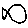
Label: fish